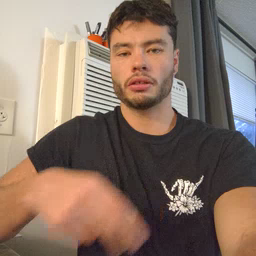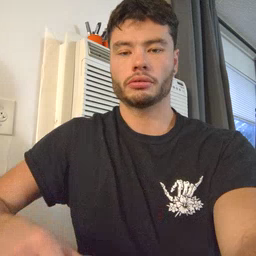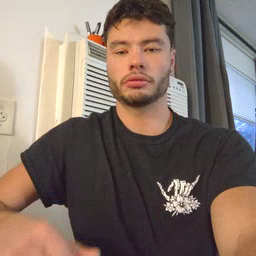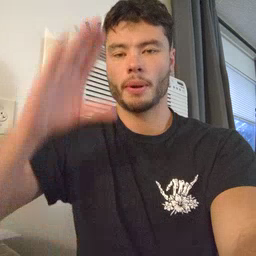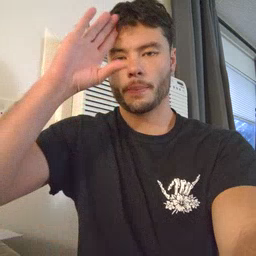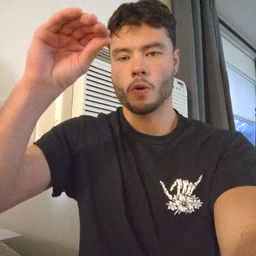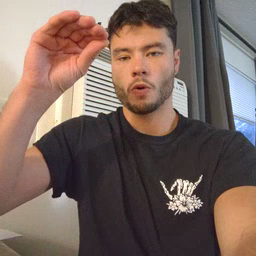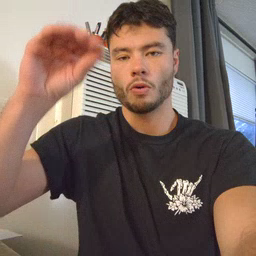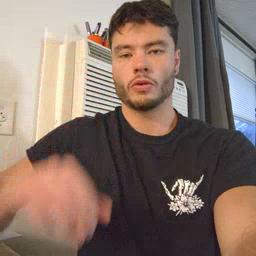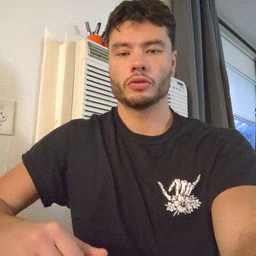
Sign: boy